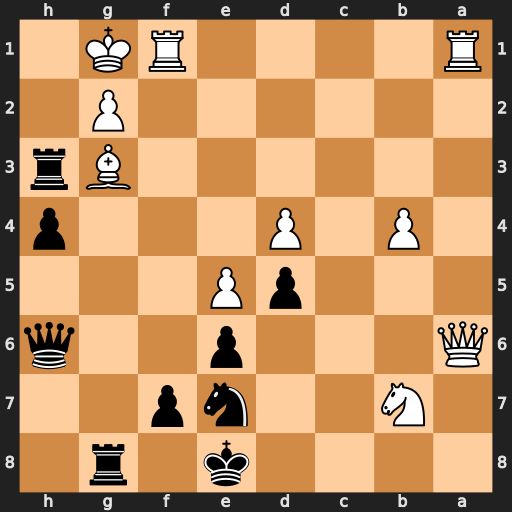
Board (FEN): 4k1r1/1N2np2/Q3p2q/3pP3/1P1P3p/6Br/6P1/R4RK1
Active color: b
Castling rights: -
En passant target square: -
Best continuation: Rh1+ Kf2 Qd2+